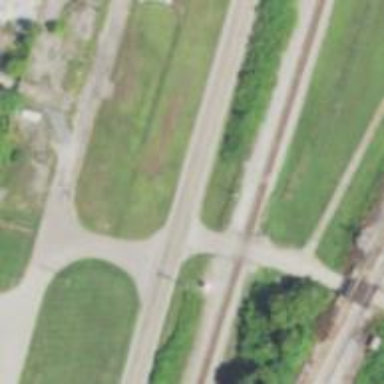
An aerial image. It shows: Railway level crossing.